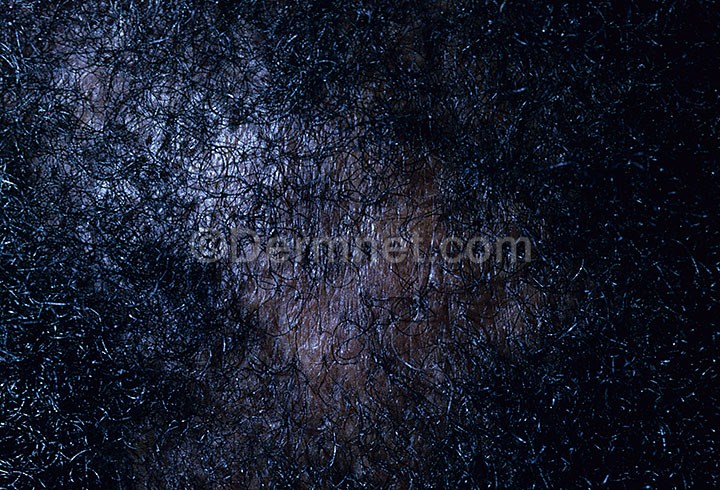
Disease: Hair Loss Photos Alopecia and other Hair Diseases